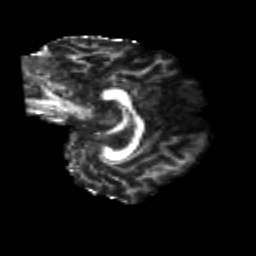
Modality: FA
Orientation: sagittal
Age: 22
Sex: female
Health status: healthy
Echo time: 0.074 s